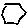
Label: hexagon